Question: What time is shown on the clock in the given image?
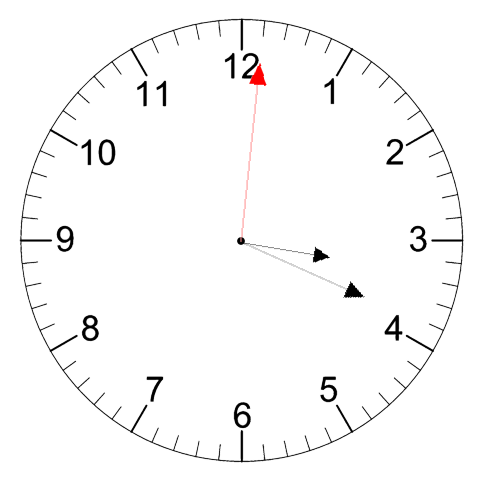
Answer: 03:19:01